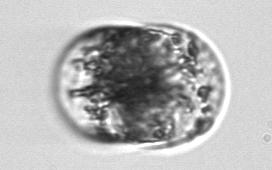
Label: Guinardia_flaccida